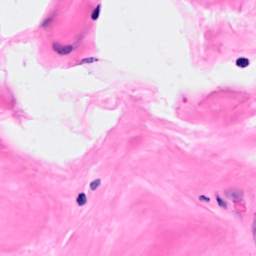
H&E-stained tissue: Breast